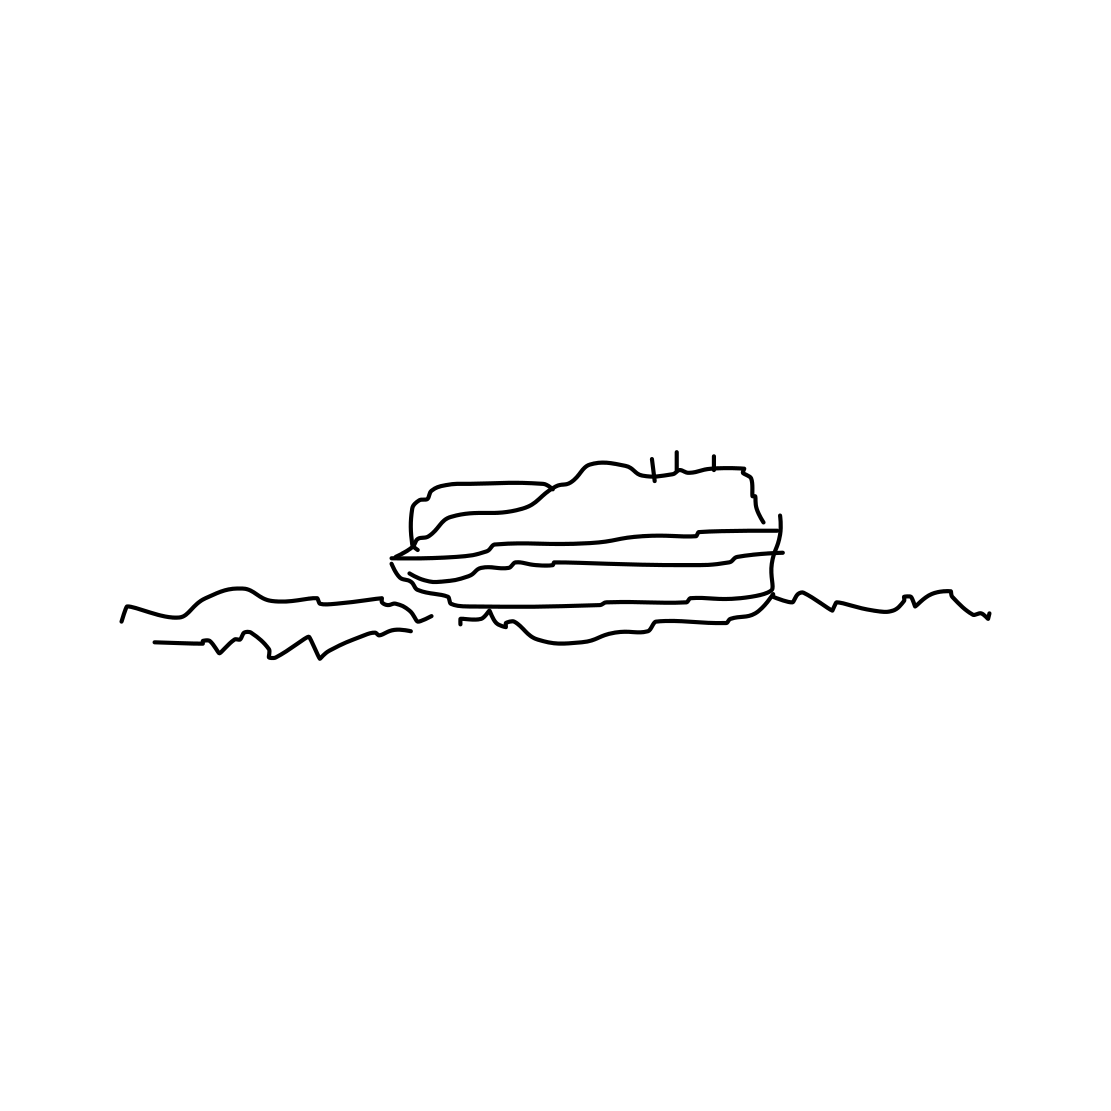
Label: speed-boat